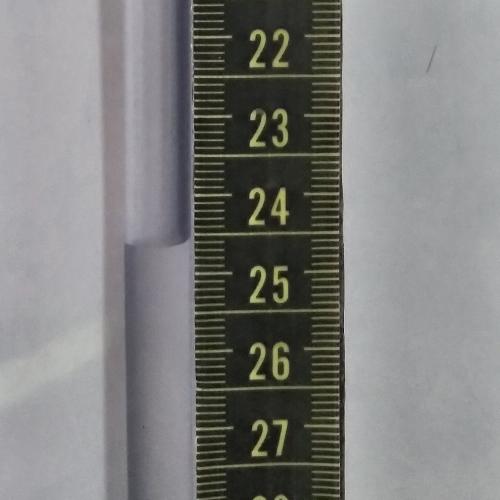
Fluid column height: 24.6 cm